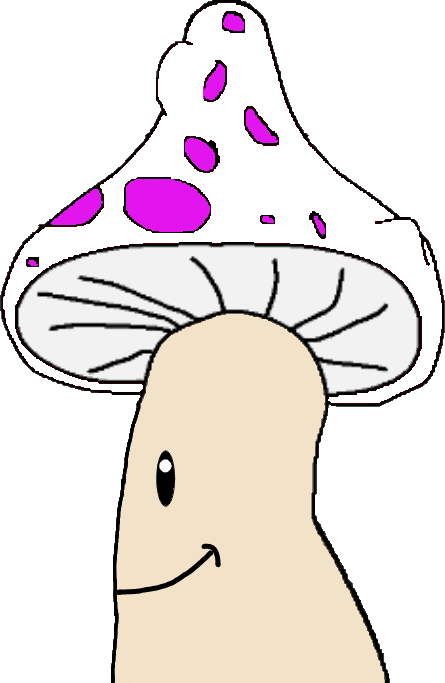
Label: 4_Yes_Chad